Question: The question has partial answers <URL> which seem to implicitly imply that javascript and python result in 'infinite recursion'.
Lately I've been dabbling in tail recursion which to my current understanding is that the programming style (*generally) holds the benefit of performance of an equivalent iterative solution with the benefit of readability -essentially making it the best of both worlds.
I've noticed that if one were to do this in .NET or Java:
'''
while(true) {...}
'''
Eventually Windows brings up a dialog box that allows the machine user to alter such said executable's state:

Since tail recursion (*practically) doesn't have to deal with the stackoverflow exception here, am I incorrect to assume that Java or C# would either:
1. Trigger the "Foo.exe not responding" dialog
2. Result in infinite recursion
Additionally, I am correct in assuming that this runtime 'exception' would be handled by the language's interpreter?
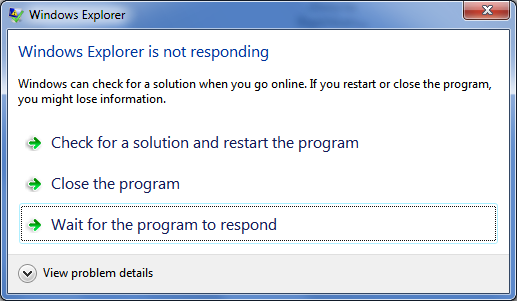
Answer: > Since tail recursion (*practically) doesn't have to deal with the stackoverflow exception here, am I incorrect to assume that Java or C# would either ...
This contains an incorrect assumption.
Tail recursion is simply a pattern in the source code.
It is tail recursion that turns the recursive code into code that is iterative ... behind the scenes. The optimization needs to be performed by a compiler.
The Java compilers (bytecode and JIT) in current generation Hotspot implementations do tail recursion . There are security-related reasons for this.
---
But ignoring that:
> Am I incorrect to assume that Java or C# would either:
1. Trigger the "Foo.exe not responding" dialog
2. Result in infinite recursion
There is a third case. It could go into an infinite loop triggering the "not responding" alert. My understanding is that that alert only gets displayed when the OS detects that the application has not "consumed" or "responded to" a pending GUI event within a certain number of seconds.
I would expect the third case in the following scenarios:
- - -
> Additionally, I am correct in assuming that this runtime 'exception' would be handled by the language's interpreter?
If there is a "stack overflow" event in Java, then the JVM runtime will turn it into a 'StackOverflowError' exception. Whether it is the interpreter or "something else" that does this depends on ... whether the code was being interpreted at the time.
The resulting exception is thrown for the application itself to "handle" ... or ignore.
---